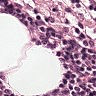
Metastatic tissue present: no